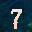
Label: 7